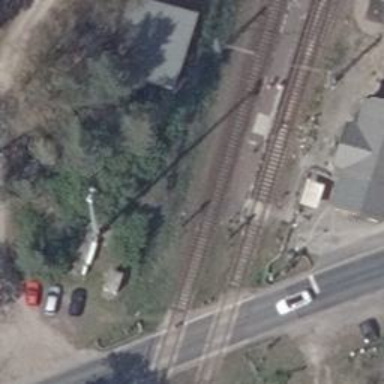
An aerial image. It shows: Platform edge at railway station.